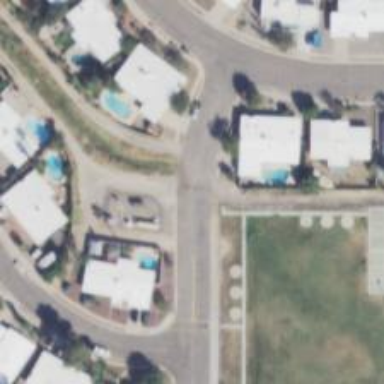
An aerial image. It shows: Alleyway designated as service road.